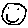
Label: smiley face